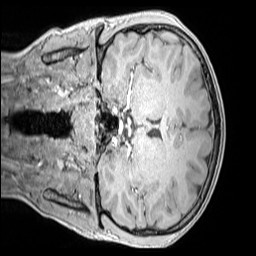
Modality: MP2RAGE
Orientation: coronal
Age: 13
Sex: male
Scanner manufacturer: siemens
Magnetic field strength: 3 T
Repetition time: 4 s
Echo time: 0.00299 s